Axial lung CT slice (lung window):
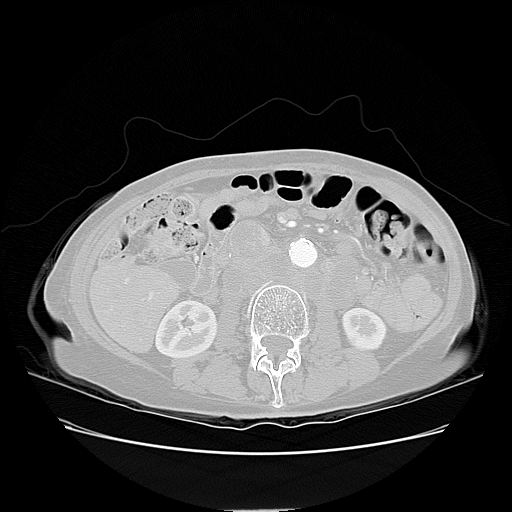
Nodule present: no